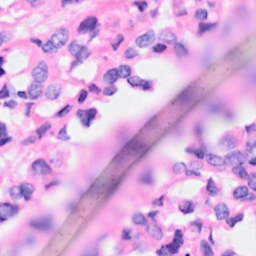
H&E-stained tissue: Breast